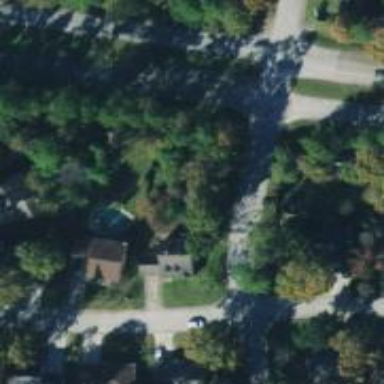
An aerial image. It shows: Neighborhood.